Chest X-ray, AP view. Patient: 62 years old, sex M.
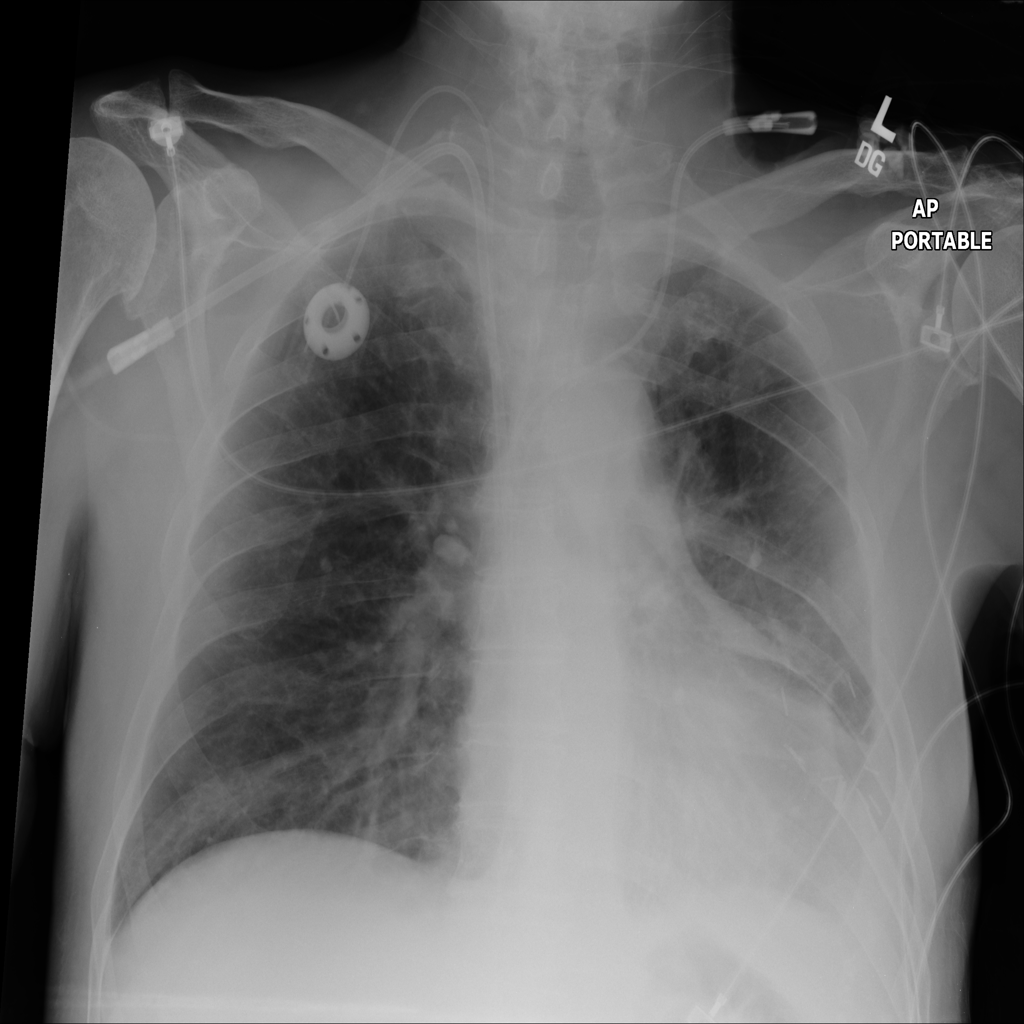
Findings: Atelectasis, Effusion, Infiltration